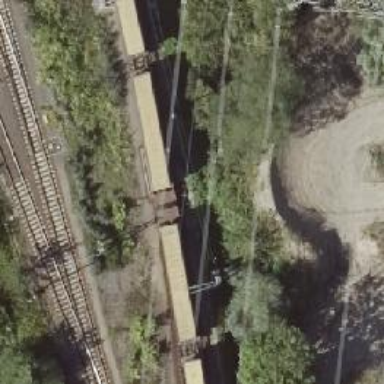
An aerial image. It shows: Railway track with contact line for electrification.